Question: I have three 'Run executable or batch file' actions that invokes my launch scripts, tails into the log files respectively, and verifies that each service has started entirely. I would have used the native launch action in install4j but these services need to start in order - synchronously - and take up to 30 seconds per service.
After each action, I have a 'Run script' action that verifies the return code and determines whether the rest of the scripts should execute as well. On the form itself, it shows the installed components and I would like to add an icon and change the color of each label after it successfully launches.
If this has confused you, please see the screen shot below to get a better under standing.

And as always, thanks for your support.
Chris
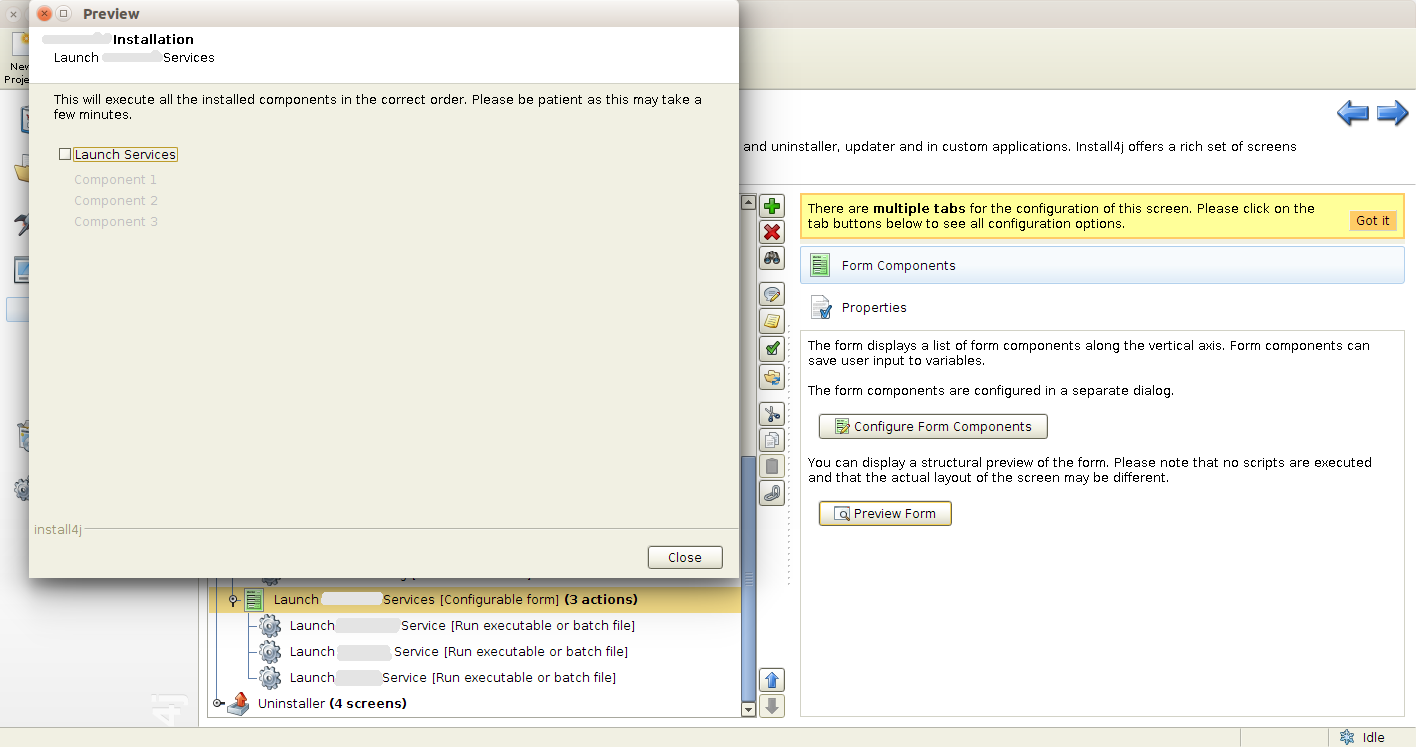
Answer: The trick is how to get the form environment of a screen from a "Run script" action. A screen that can contain form components is an instance of 'com.install4j.api.screens.FormPanelContainer' and that class provides access to the 'com.install4j.api.formcomponents.FormEnvironment'.
In a "Run script" action, you can do this:
'''
import java.awt.EventQueue;
import java.awt.Color;
EventQueue.invokeLater(new Runnable() {
public void run() {
FormEnvironment formEnvironment =
((FormPanelContainer)context.getScreenById("screenId")).getFormEnvironment();
JComponent label = (JComponent)formEnvironment.getFormComponentById("componentId").
getConfigurationObject();
label.setForeground(Color.MAGENTA);
}
});
return true;
'''
with the appropriate values for "screenId" and "componentId".
for a more reusable solution add
'''
import java.awt.EventQueue;
import java.awt.Color;
public static void changeColor(final String screenId, final String componentId,
final Color color, final Context context)
{
EventQueue.invokeLater(new Runnable() {
public void run() {
FormEnvironment formEnvironment =
((FormPanelContainer)context.getScreenById(screenId)).getFormEnvironment();
JComponent label = (JComponent)formEnvironment.getFormComponentById(componentId).
getConfigurationObject();
label.setForeground(color);
}
});
}
'''
to the static code on the "Installer->Custom Code & resources" step (install4j 6+) and call
'''
changeColor("screenId", "componentId", java.awt.Color.GREEN, context);
'''
in your "Run script" actions.
---
, you have to define the "Icon" property on one label component and use the "Initialization script" property to save it in the context and remove it from the label:
'''
context.setVariable("checkIcon", configurationObject.getIcon());
configurationObject.setIcon(null);
'''
Then after the call to 'label.setForeground();' in the above code snippets, you can call
'''
label.setIcon((Icon)context.getVariable("checkIcon"));
'''